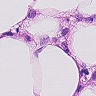
Metastatic tissue present: yes